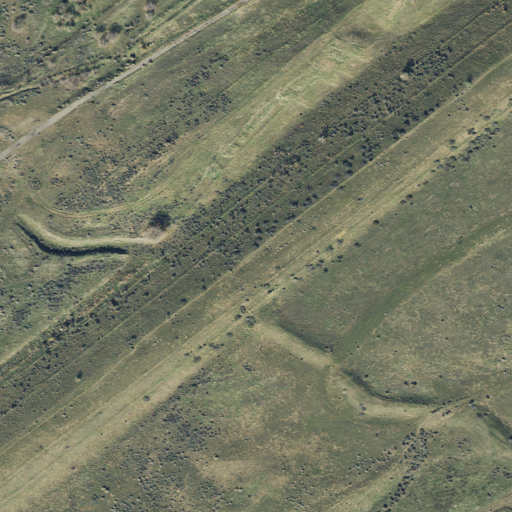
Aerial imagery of valley in Utah named Dry Canyon containing shrub, grassland, and open development